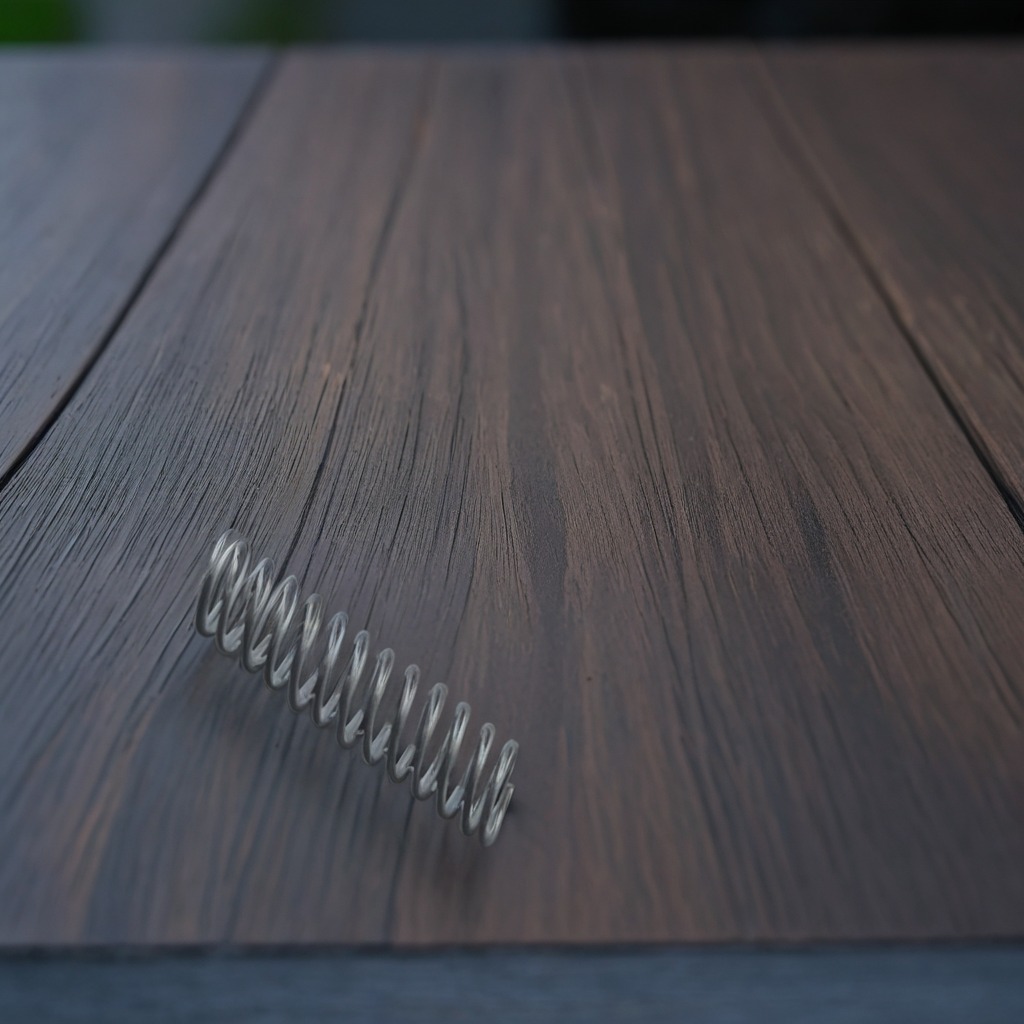
A coiled metal spring is lying on a table.